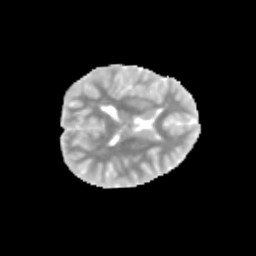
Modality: MD
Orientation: axial
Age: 12
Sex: female
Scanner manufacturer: siemens
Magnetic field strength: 3 T
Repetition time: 3.8 s
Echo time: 0.07 s